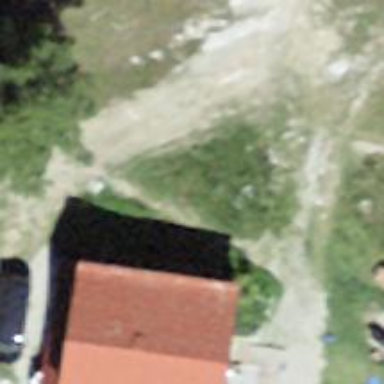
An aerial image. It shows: Restaurant.